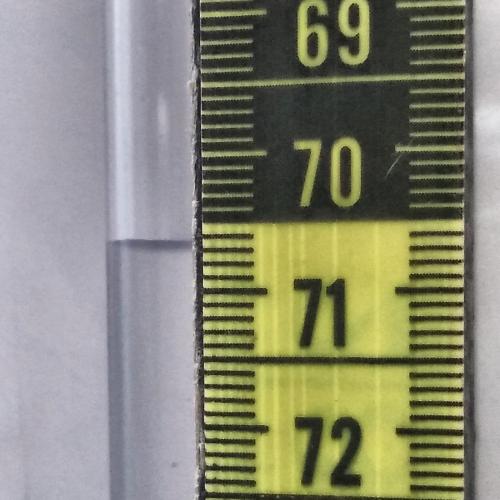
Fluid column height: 70.7 cm